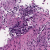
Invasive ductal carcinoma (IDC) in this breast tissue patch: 1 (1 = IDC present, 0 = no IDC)